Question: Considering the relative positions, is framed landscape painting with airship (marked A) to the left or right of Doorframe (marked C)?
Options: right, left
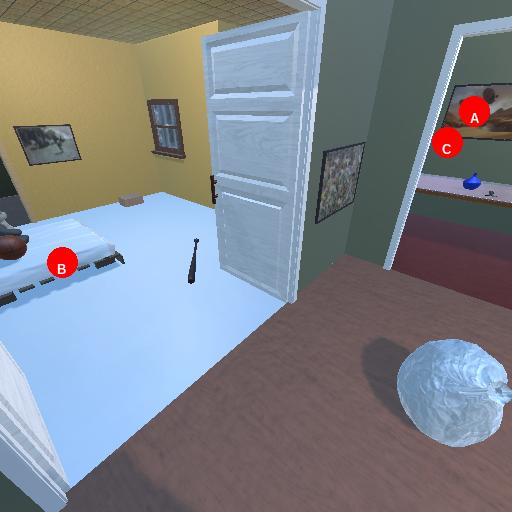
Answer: right